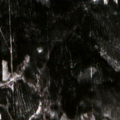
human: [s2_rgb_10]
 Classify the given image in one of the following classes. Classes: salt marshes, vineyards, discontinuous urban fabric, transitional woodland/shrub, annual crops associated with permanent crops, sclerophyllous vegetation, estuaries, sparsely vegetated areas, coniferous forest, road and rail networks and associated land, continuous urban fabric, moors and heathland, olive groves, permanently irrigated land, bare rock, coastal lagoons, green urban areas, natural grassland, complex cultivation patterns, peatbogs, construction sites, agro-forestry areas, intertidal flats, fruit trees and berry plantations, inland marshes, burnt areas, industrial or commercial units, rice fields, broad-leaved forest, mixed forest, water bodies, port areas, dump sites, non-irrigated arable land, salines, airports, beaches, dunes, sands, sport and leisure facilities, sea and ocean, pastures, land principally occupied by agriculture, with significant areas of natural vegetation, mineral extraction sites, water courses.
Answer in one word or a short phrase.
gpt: complex cultivation patterns, coniferous forest, mixed forest, transitional woodland/shrub, water bodies